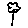
Label: flower